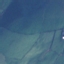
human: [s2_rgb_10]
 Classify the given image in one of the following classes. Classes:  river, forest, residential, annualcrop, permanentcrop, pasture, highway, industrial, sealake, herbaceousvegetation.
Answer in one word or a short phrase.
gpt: Pasture